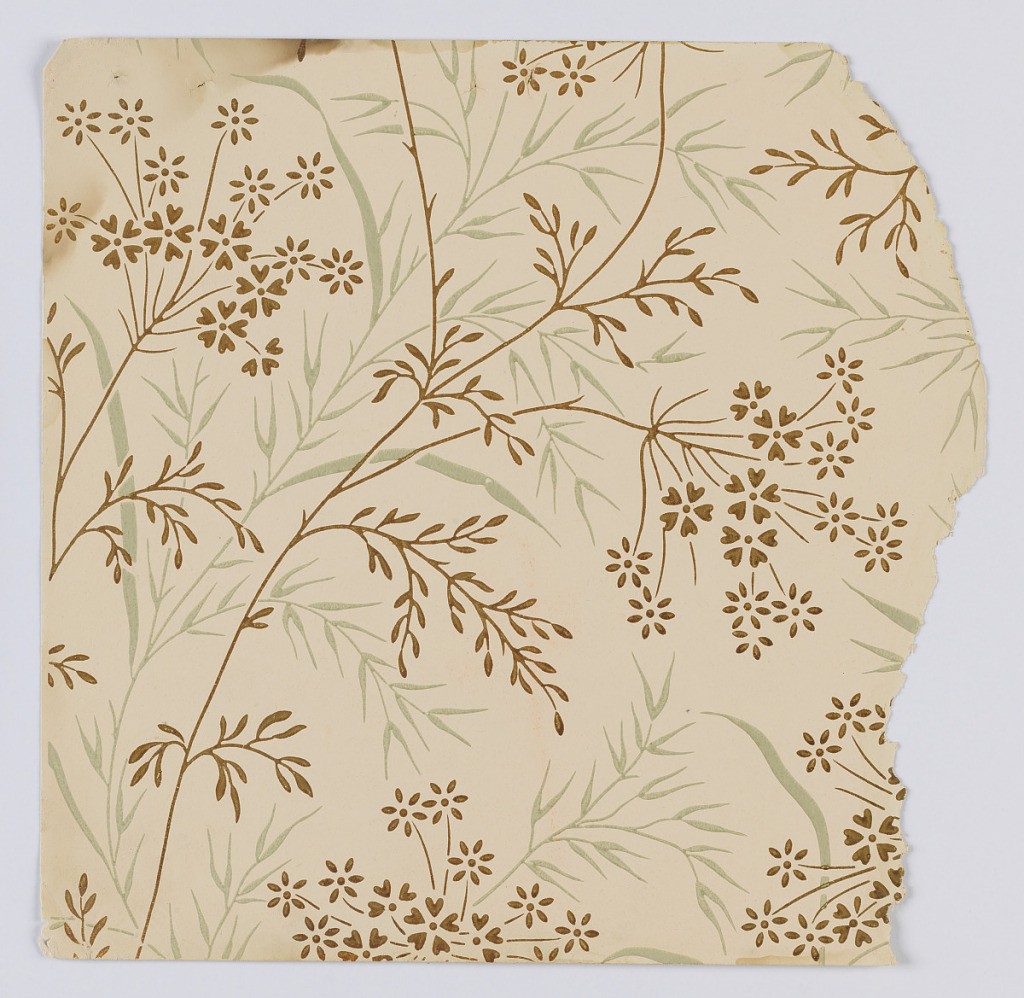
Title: Sidewall sample
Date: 1880–90
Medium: Machine-printed on paper
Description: Fragmentary wallpapers from sample book, including aesthetic-style and Anglo-Japanesque designs.

72 pages of samples.